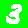
Digit: 3